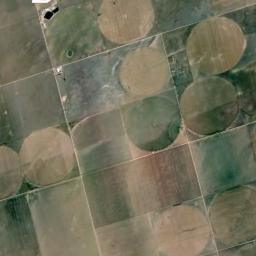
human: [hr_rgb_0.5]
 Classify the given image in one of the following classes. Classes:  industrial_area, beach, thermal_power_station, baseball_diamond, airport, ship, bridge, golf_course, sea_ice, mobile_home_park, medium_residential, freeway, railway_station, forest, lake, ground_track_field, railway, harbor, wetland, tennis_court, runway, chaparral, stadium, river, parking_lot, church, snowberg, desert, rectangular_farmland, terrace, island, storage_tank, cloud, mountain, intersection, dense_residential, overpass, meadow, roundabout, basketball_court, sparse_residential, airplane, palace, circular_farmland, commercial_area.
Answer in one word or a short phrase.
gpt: circular_farmland